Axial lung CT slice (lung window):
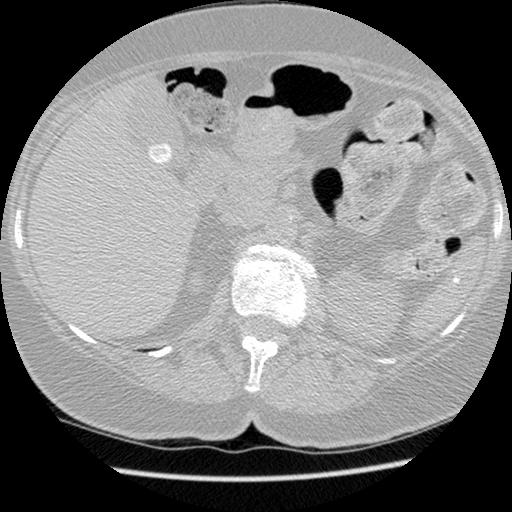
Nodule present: no